【题型】解答题　【知识点】平面几何　【难度】medium
如图，$\square ABCD$ 在平面直角坐标系中，$AD=6$，若 $OA$、$OB$ 的长是关于 $x$ 的一元二次方程 $x^2 - 7x + 12 = 0$ 的两个根，且 $OA > OB$。\\[8pt]

(1) 求 $\sin\angle ABC$ 的值；\\[8pt]

(2) 若 $E$ 为 $x$ 轴上的点，且 $S_{\triangle AOE} = \frac{16}{3}$，求经过 $D$、$E$ 两点的直线的解析式，并判断 $\triangle AOE$ 与 $\triangle DAO$ 是否相似？\\[8pt]

(3) 若点 $M$ 在平面直角坐标系内，则在直线 $AB$ 上是否存在点 $F$，使以 $A$、$C$、$F$、$M$ 为顶点的四边形为菱形？若存在，请直接写出 $F$ 点的坐标；若不存在，请说明理由。

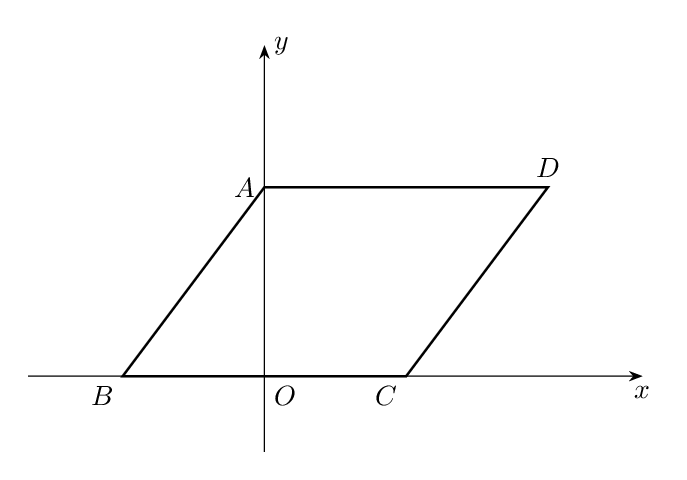
【解答】
【分析】(1) 求得一元二次方程的两个根后，判断出 \(OA\)、\(OB\) 长度，根据勾股定理求得 \(AB\) 长，那么就能求得 \(\sin\angle ABC\) 的值。

\vspace{6pt}
(2) 易得到点 \(D\) 的坐标为 \((6,4)\)，还需求得点 \(E\) 的坐标，\(OA\) 之间的距离是一定的，那么点 \(E\) 的坐标可能在点 \(O\) 的左边，也有可能在点 \(O\) 的右边。根据所给的面积可求得点 \(E\) 的坐标，把 \(A\)、\(E\) 代入一次函数解析式即可。然后看所求的两个三角形的对应边是否成比例，成比例就是相似三角形。

\vspace{6pt}
(3) 根据菱形的性质，分 \(AC\) 与 \(AF\) 是邻边并且点 \(F\) 在射线 \(AB\) 上与射线 \(BA\) 上两种情况，以及 \(AC\) 与 \(AF\) 分别是对角线的情况分别进行求解计算。

\vspace{6pt}
【解答】解：(1) 解 \(x^2 - 7x + 12 = 0\)，得 \(x_1 = 4\)，\(x_2 = 3\)。

\vspace{6pt}
\(\because OA > OB\)

\vspace{6pt}
\(\therefore OA = 4\)，\(OB = 3\)。

在 $\text{Rt}\triangle AOB$ 中，由勾股定理有 $AB=\sqrt{OA^2+OB^2}=5$，

$\therefore \sin\angle ABC = \frac{OA}{AB} = \frac{4}{5}$。

\vspace{6pt}
(2) $\because$ 点 $E$ 在 $x$ 轴上，$S_{\triangle AOE} = \frac{16}{3}$，即 $\frac{1}{2}AO \times OE = \frac{16}{3}$，

解得 $OE = \frac{8}{3}$。$\therefore E\left(\frac{8}{3},\ 0\right)$ 或 $E\left(-\frac{8}{3},\ 0\right)$。

由已知可知 $D(6,4)$，设 $y_{DE} = kx + b$，

当 $E\left(\frac{8}{3},\ 0\right)$ 时有
$\begin{cases}
4 = 6k + b \\
0 = \frac{8}{3}k + b
\end{cases}$

解得
$\begin{cases}
k = \frac{6}{5} \\
b = -\frac{16}{5}
\end{cases}$

$\therefore y_{DE} = \frac{6}{5}x - \frac{16}{5}$。

同理 $E\left(-\frac{8}{3},\ 0\right)$ 时，$y_{DE} = \frac{6}{13}x + \frac{16}{13}$。

在 $\triangle AOE$ 中，$\angle AOE = 90^\circ$，$OA = 4$，$OE = \frac{8}{3}$；

在 $\triangle AOD$ 中，$\angle OAD = 90^\circ$，$OA = 4$，$AD = 6$；

$\because \frac{OE}{OA} = \frac{OA}{AD}$，

$\therefore \triangle AOE \backsim \triangle DAO$。

\vspace{6pt}
(3) 根据计算的数据，$OB = OC = 3$，

$\therefore AO$ 平分 $\angle BAC$，

\ding{172} $AC$、$AF$ 是邻边，点 $F$ 在射线 $AB$ 上时，$AF = AC = 5$，

所以点 $F$ 与 $B$ 重合，

即 $F(-3,0)$。

\ding{173} $AC$、$AF$ 是邻边，点 $F$ 在射线 $BA$ 上时，$M$ 应在直线 $AD$ 上，且 $FC$ 垂直平分 $AM$，

点 $F(3,8)$。

\ding{174} $AC$ 是对角线时，做 $AC$ 垂直平分线 $L$，$AC$ 解析式为 $y = -\frac{4}{3}x + 4$，直线 $L$ 过 $\left(\frac{3}{2},\ 2\right)$，且 $k$ 值为 $\frac{3}{4}$（平
面内互相垂直的两条直线 \(k\) 值乘积为 \(-1\)，

\(L\) 解析式为 \(y = \frac{3}{4}x + \frac{7}{8}\)，联立直线 \(L\) 与直线 \(AB\) 求交点，

\(\therefore F\left(-\frac{75}{14},\ -\frac{22}{7}\right)\)，

\ding{175} \(AF\) 是对角线时，过 \(C\) 做 \(AB\) 垂线，垂足为 \(N\)，根据等积法求出 \(CN = \frac{24}{5}\)，勾股定理得出，\(AN = \frac{7}{5}\)，做
\(A\) 关于 \(N\) 的对称点即为 \(F\)，\(AF = \frac{14}{5}\)，过 \(F\) 做 \(y\) 轴垂线，垂足为 \(G\)，\(FG = \frac{14}{5} \times \frac{3}{5} = \frac{42}{25}\)，

\(\therefore F\left(-\frac{42}{25},\ \frac{44}{25}\right)\)。

\vspace{6pt}
综上所述，满足条件的点有四个：\(F_1(3,8)\)；\(F_2(-3,0)\)；

\(F_3\left(-\frac{75}{14},\ -\frac{22}{7}\right)\)；\(F_4\left(-\frac{42}{25},\ \frac{44}{25}\right)\)。

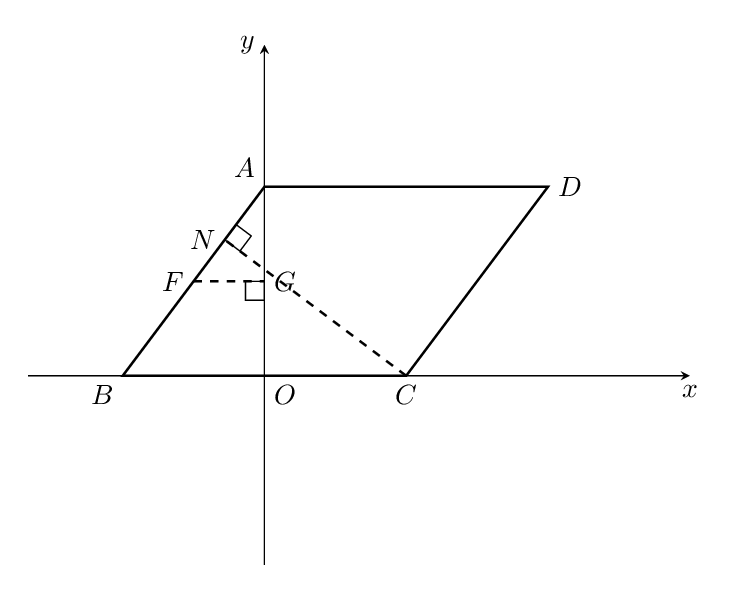